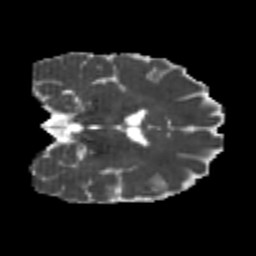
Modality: MD
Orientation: coronal
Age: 26
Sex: male
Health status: healthy
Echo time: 0.074 s